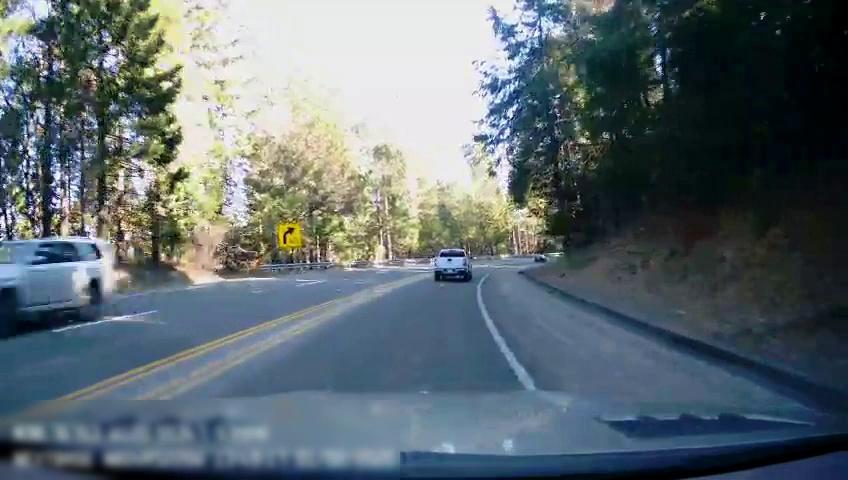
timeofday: Day
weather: Sunny
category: Drivable Space
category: Vehicles | SUV
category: Vehicles | Truck
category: Lanes | Alternate Lane
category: Lanes | Current Lane
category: Lanes | Current Lane
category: Lanes | Opposite Lane
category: Lanes | Opposite Lane
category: Lanes | Opposite Lane
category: Traffic | Signs